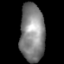
Tissue: lung
Cell type: T cells
Senescence score: 0.2219
Nuclear area (px): 1395
Mean DAPI intensity: 130.1